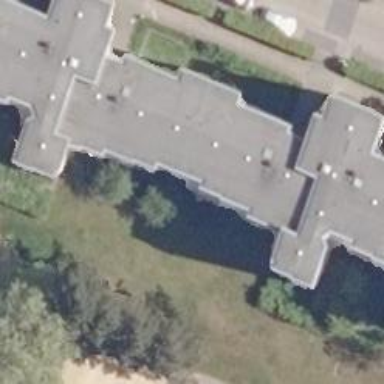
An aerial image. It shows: Flat-roofed apartment building.